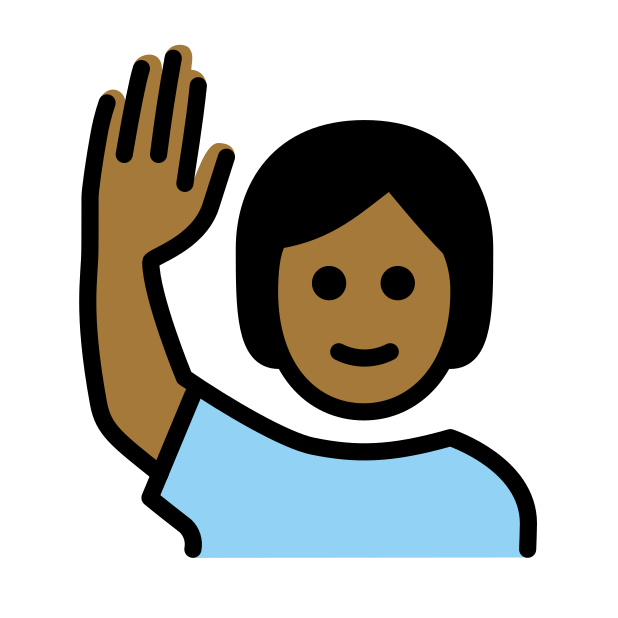
person raising hand: medium-dark skin tone